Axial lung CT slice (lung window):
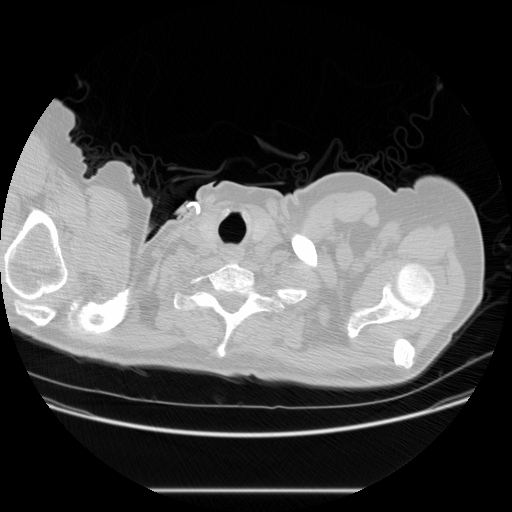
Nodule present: no